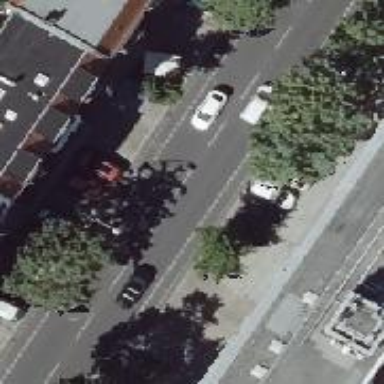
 there are lanes designated for cycling on both sides of the road."